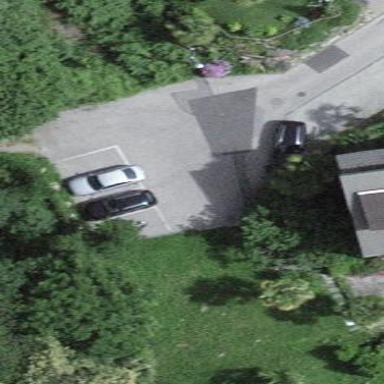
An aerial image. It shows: Parking area with surface.